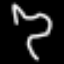
Label: squiggle